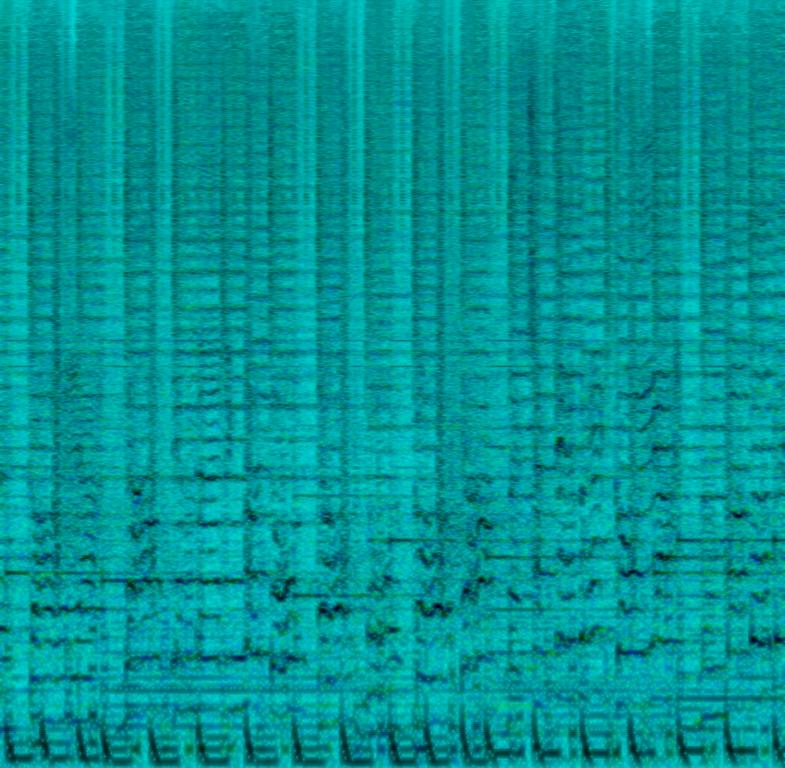
A male vocalist sings this peppy pop.The tempo is fast with synthesiser articulation, groovy bass lines, bright digital drumming , keyboard harmony and electronic arrangements. The song is spirited, enthusiastic, energetic, lively, vibrant and youthful with a dance groove. The song is an Electro Pop/Synth Pop.